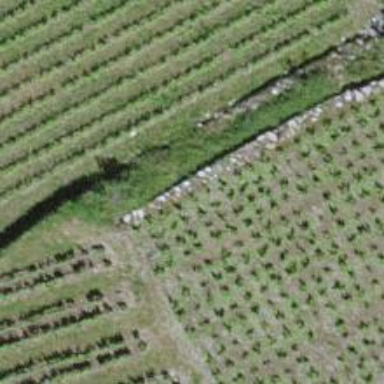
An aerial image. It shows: Dry stone wall barrier.